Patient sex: M
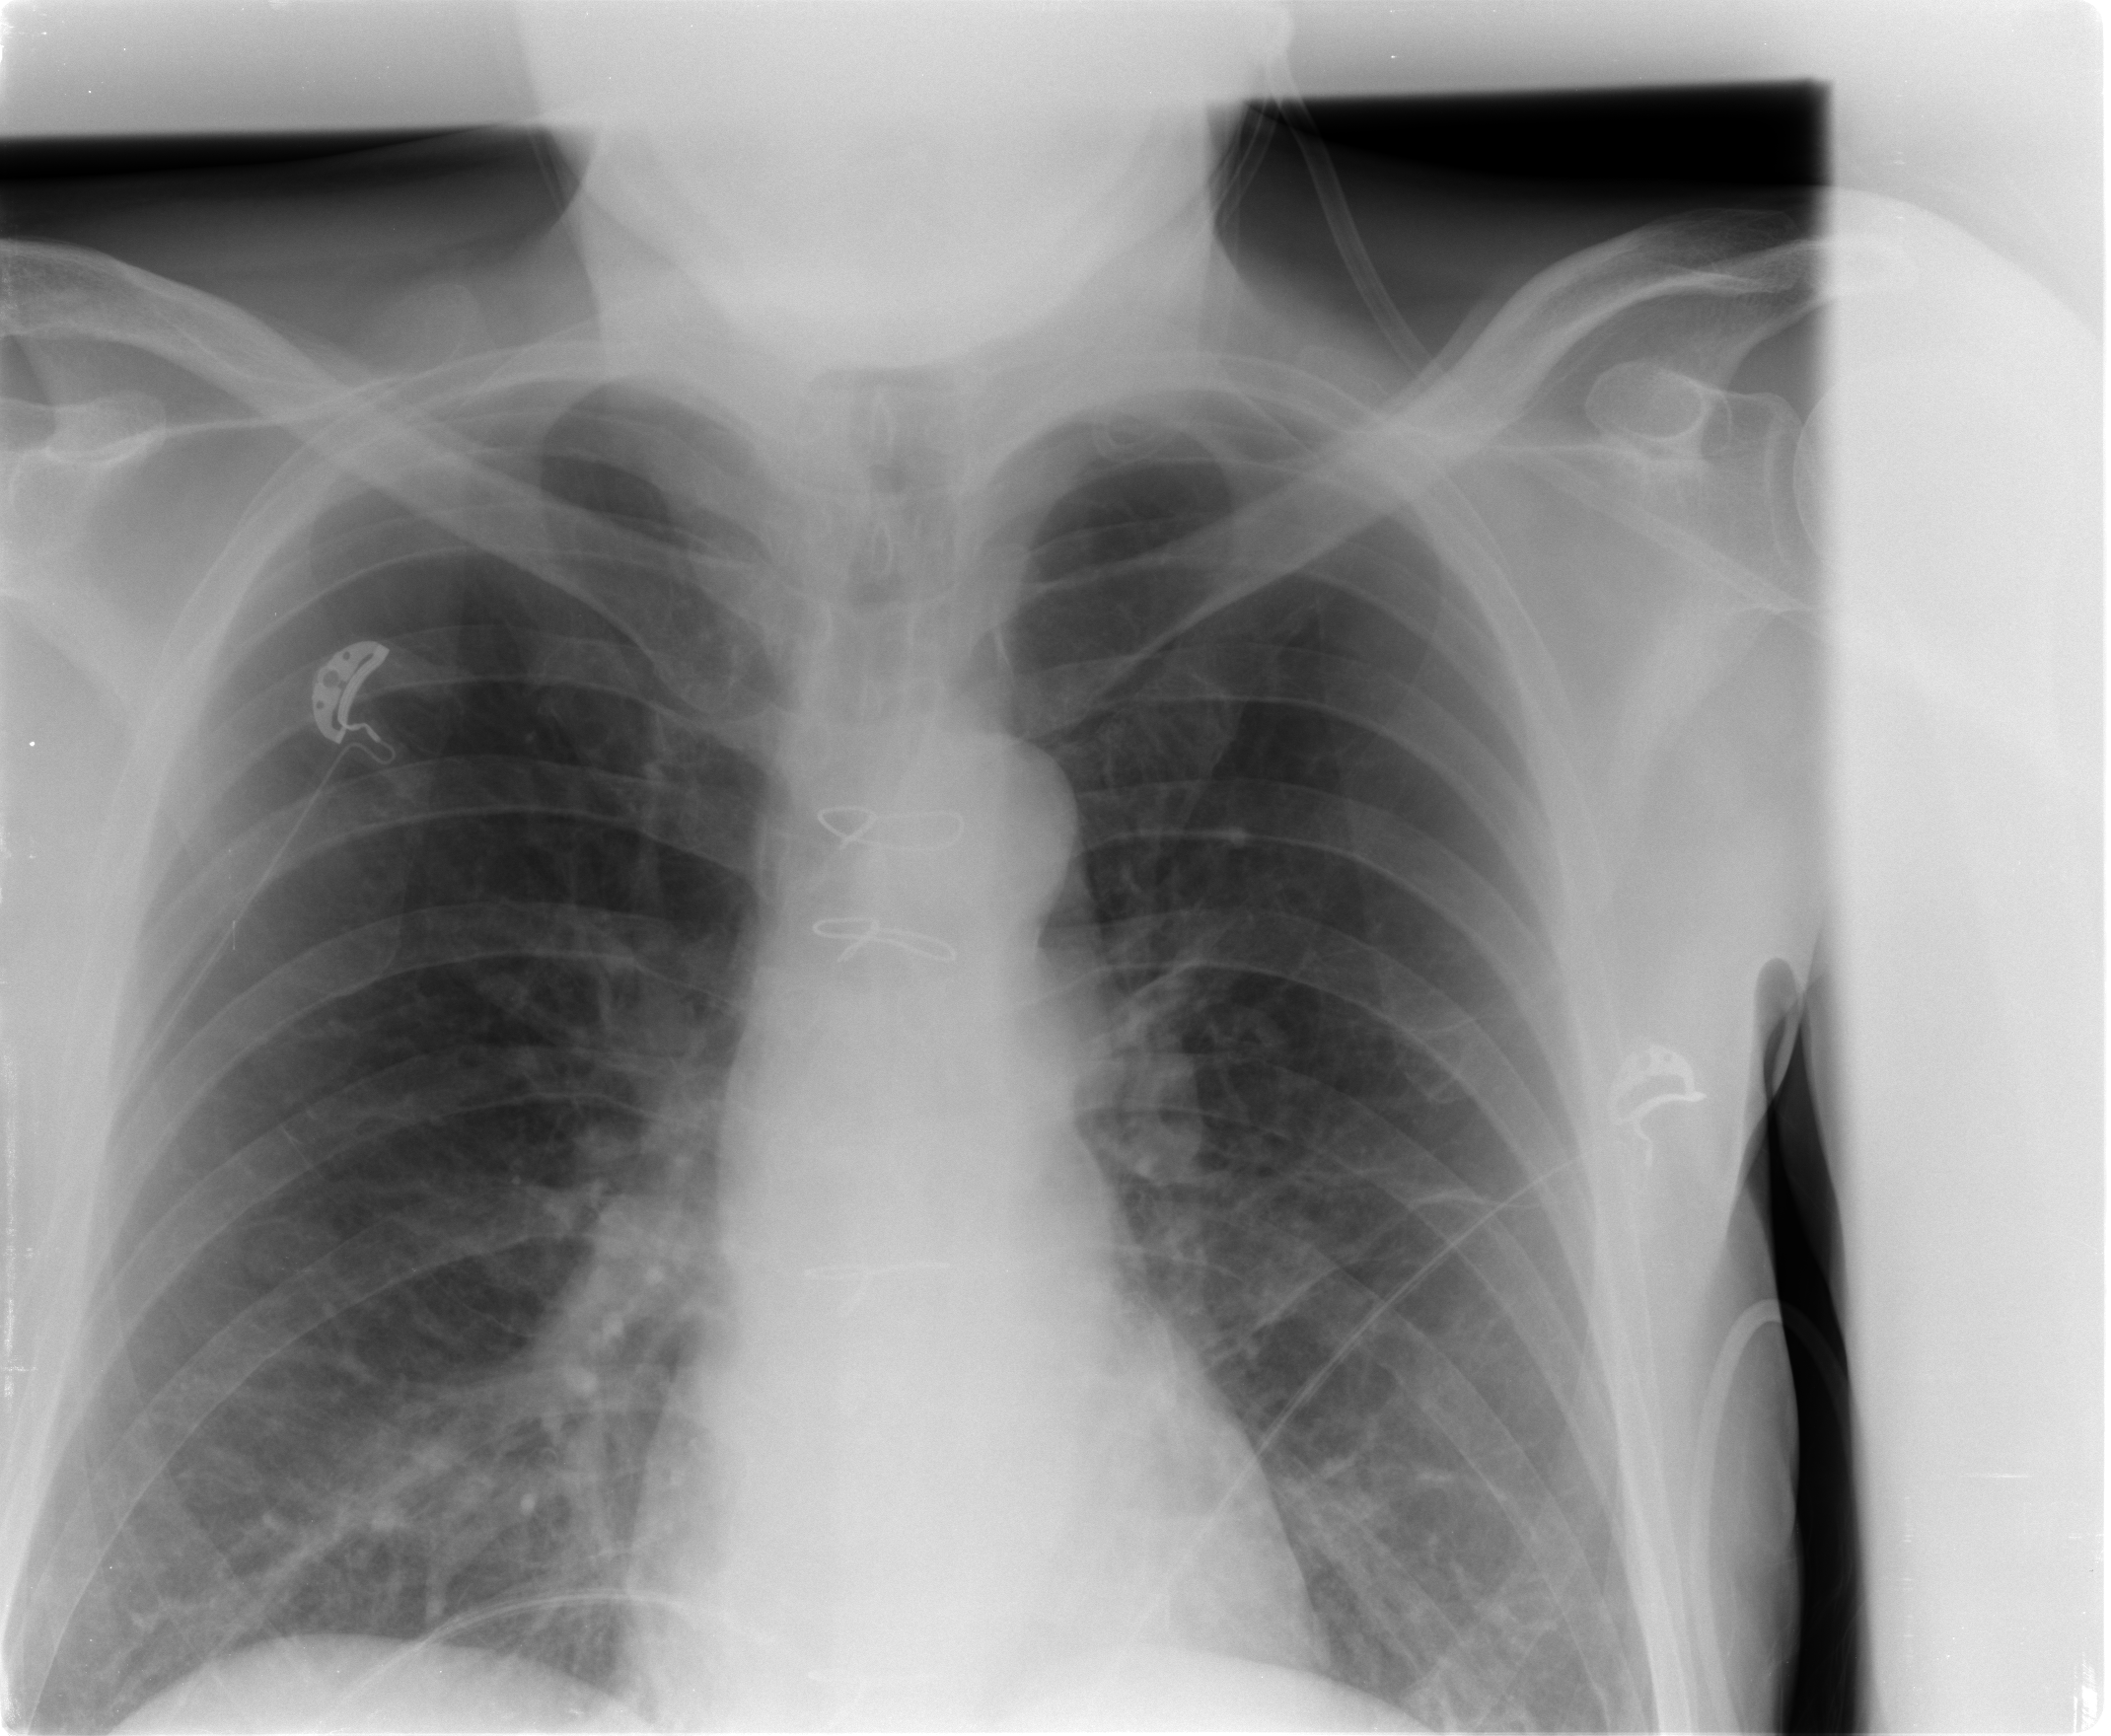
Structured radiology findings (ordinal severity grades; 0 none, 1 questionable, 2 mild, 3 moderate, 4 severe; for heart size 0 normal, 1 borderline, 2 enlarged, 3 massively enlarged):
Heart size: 0
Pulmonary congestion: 0
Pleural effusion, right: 0
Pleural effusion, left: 0
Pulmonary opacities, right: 1
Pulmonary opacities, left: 0
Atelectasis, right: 1
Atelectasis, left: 0